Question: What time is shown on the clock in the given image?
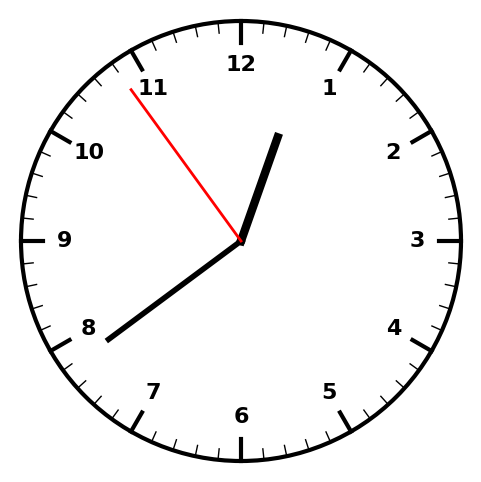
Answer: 12:38:54